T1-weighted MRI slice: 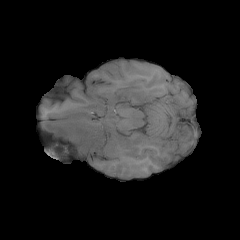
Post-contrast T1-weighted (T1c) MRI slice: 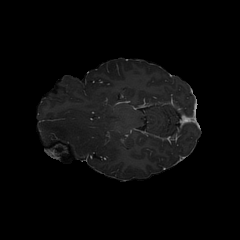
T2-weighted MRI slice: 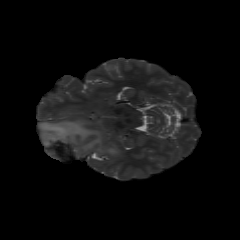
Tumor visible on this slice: yes